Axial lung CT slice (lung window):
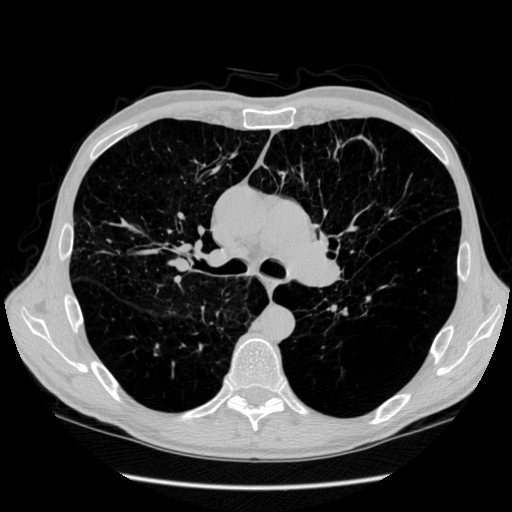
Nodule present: no